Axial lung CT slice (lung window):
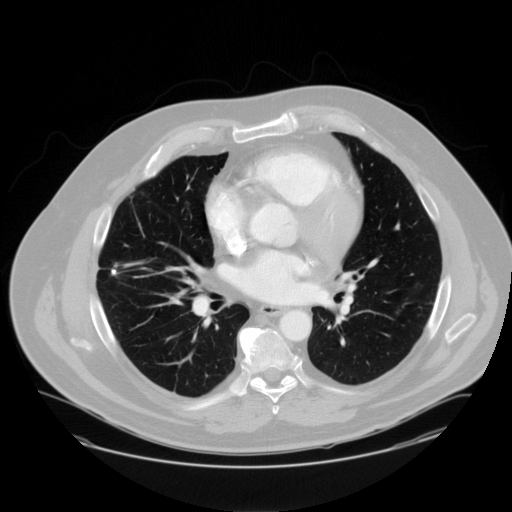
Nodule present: no